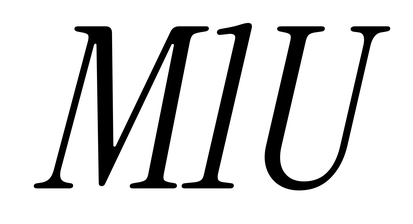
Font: InstrumentSerif-Italic